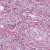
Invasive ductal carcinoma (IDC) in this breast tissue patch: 1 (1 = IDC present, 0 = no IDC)